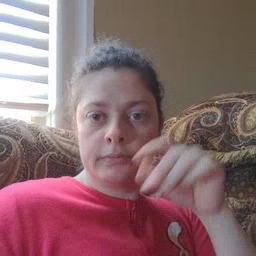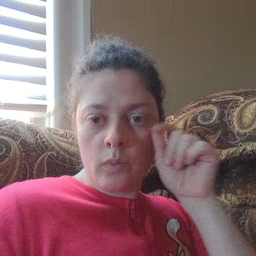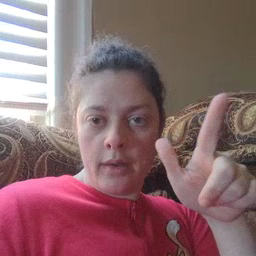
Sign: awake